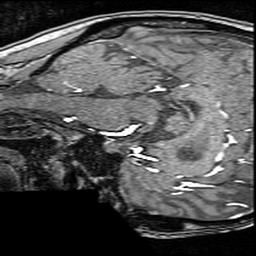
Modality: angio
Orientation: sagittal
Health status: ill
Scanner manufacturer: siemens
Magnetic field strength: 3 T
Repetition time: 0.023 s
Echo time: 0.00418 s